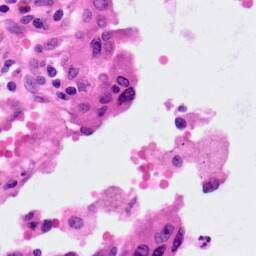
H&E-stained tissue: Lung